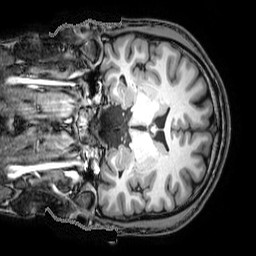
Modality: T1w
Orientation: sagittal
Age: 28
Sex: male
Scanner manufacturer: philips
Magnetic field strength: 3 T
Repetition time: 8.111 s
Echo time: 3.736 s